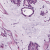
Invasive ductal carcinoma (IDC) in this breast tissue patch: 1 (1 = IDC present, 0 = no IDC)